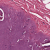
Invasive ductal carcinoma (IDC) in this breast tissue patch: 0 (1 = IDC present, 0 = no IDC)